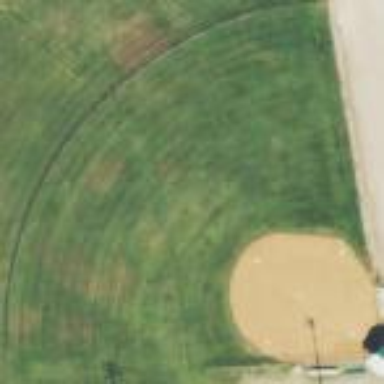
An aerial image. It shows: Baseball/softball pitch for leisure sports.